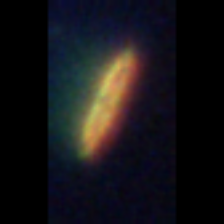
Taxon: Pennate
Group: Diatoms